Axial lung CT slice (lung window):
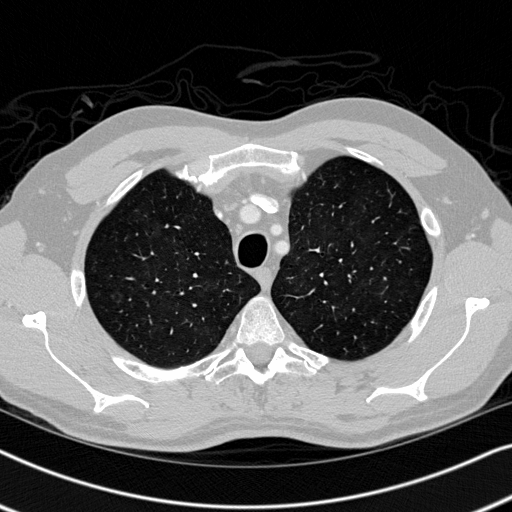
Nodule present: no